Question: I would like to select record but when I use or_where don't follow what I need :

For the yellow line I don't need but it also appear.
Let's see my code
'''
$this->db->select('*')
->from('tblDiscountType')
->where('ShopLocationID', 4)
->or_where('ShopLocationID', NULL)
->where('DiscountApplicableId', 1)
->where('CountryID', 7)
->where('Current', -1);
return $this->db->get();
'''
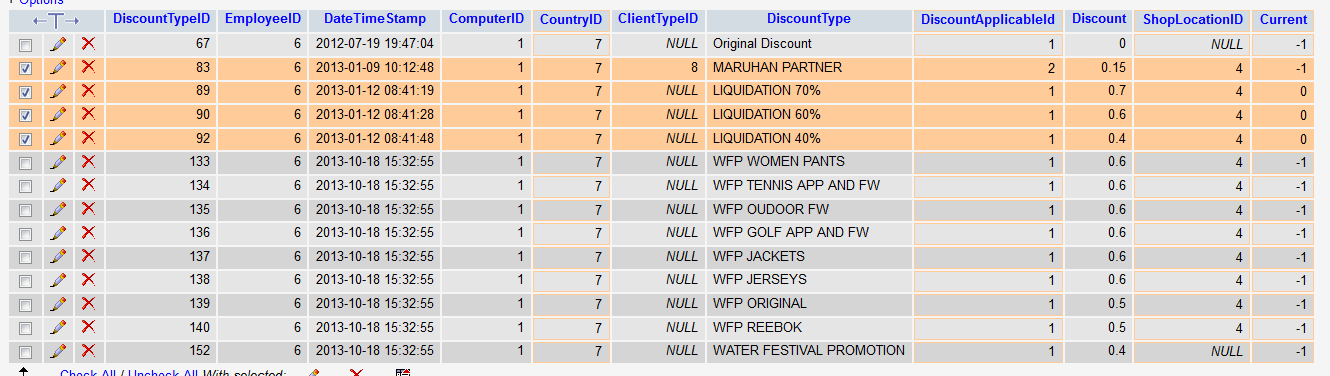
Answer: If you do '$this->db->last_query();' you can see the query generated.
Actually, it does something like
'''
SELECT * FROM tblDiscountType
WHERE ShopLocationID = 4 OR ShopLocationID IS NULL
AND DiscountApplicableId = 1 AND ...
'''
What you want is 'WHERE (ShopLocationID = 4 OR ShopLocationID IS NULL) AND DiscountApplicableId = 1 AND ...'
Active Record is not that great for complex queries. So either write the query directly with '$this->db->query($your_query)' or trick active record like this :
'''
$this->db->where("(ShopLocationID = 4 OR ShopLocationID IS NULL) AND DiscountApplicableId = 1 AND ...", NULL, FALSE);
'''